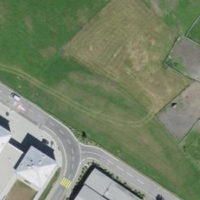
EUNIS habitat code: 26
Species observed at this site:
Campanula glomerata